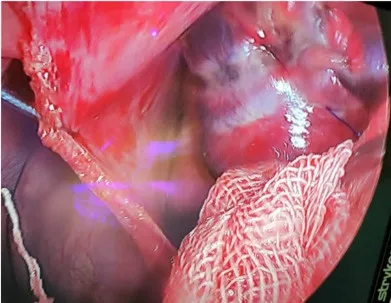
The adventitia scar after ablation of the right atrial appendage under thoracoscopic clamping.
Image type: endoscopy (gi_endoscopy)